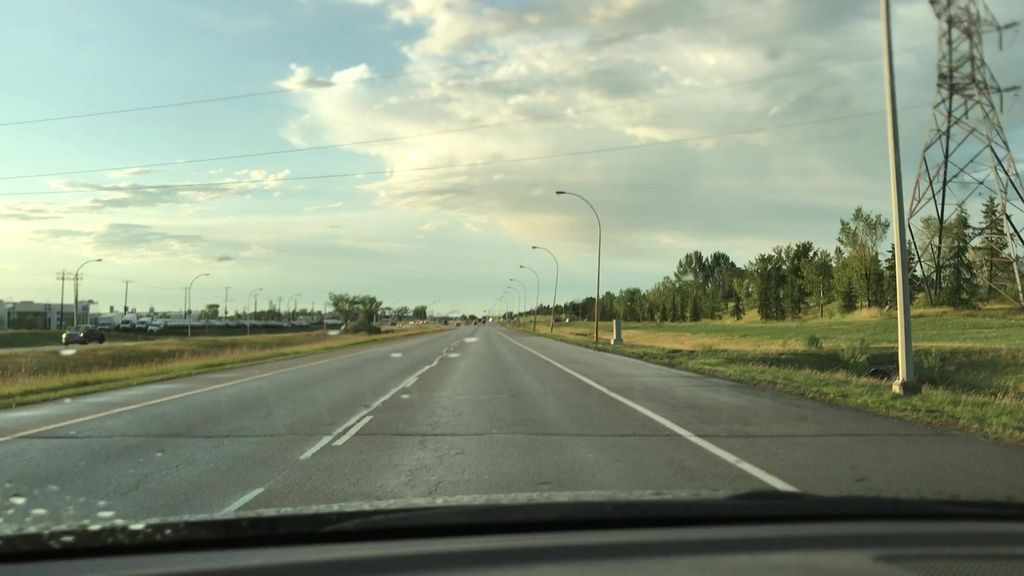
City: edmonton